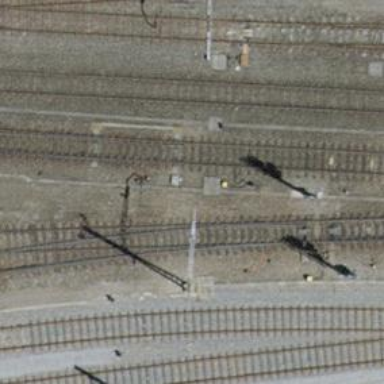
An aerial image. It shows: Railway switch.